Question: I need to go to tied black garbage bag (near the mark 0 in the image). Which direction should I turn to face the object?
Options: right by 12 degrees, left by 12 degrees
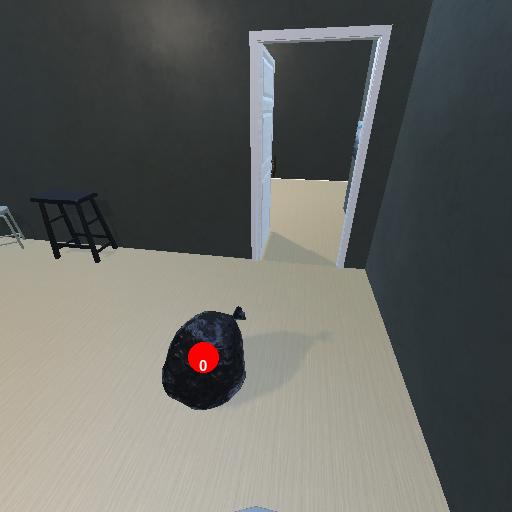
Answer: right by 12 degrees